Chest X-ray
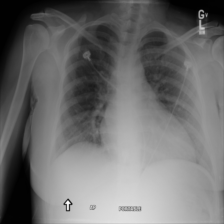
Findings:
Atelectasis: negative
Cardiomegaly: negative
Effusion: negative
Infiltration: negative
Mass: negative
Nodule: negative
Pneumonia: negative
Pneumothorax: negative
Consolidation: negative
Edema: negative
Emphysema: negative
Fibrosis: negative
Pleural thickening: negative
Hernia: negative